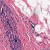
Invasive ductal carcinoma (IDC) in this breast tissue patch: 0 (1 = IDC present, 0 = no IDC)